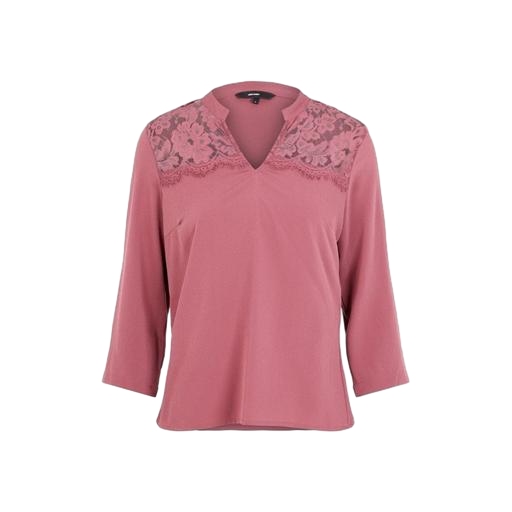
pink lace-detail shirt, pink lace-accented top, pink 3/4-sleeve blouse, white background